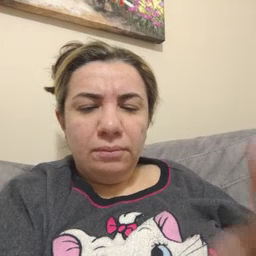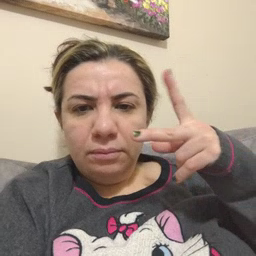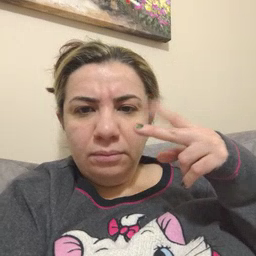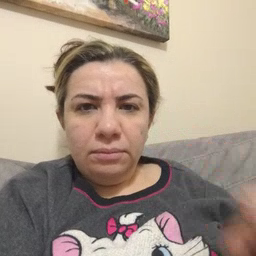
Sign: scissors